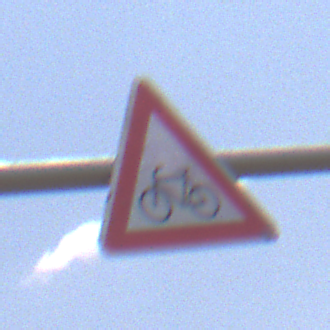
Verkehrszeichen: RadverkehrRechts
Umgebung: Outdoor, Nature
Tageszeit: Midday
Wetter: PartlyCloudy
Licht: Natural
Jahreszeit: NotSpecified
Kontrast: HighContrast